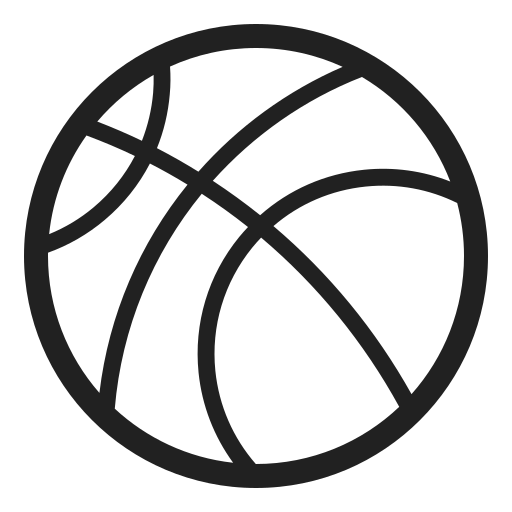
basketball high contrast